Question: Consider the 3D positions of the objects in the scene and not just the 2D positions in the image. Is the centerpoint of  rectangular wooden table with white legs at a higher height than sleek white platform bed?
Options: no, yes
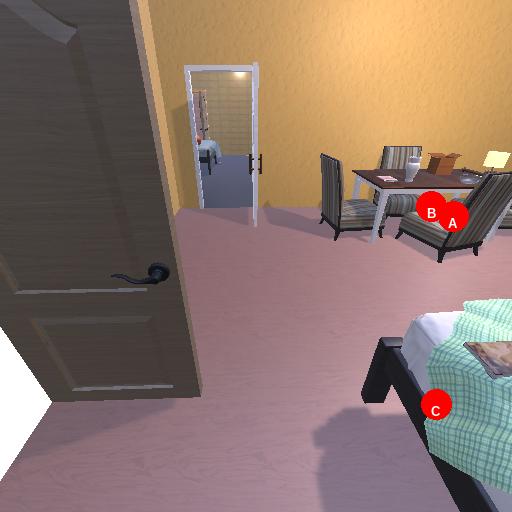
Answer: no